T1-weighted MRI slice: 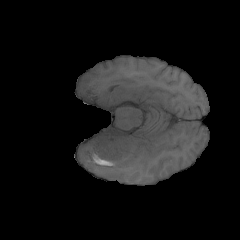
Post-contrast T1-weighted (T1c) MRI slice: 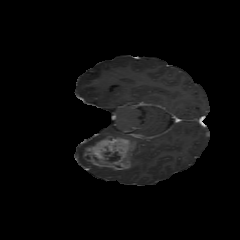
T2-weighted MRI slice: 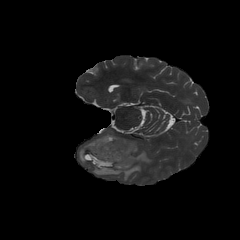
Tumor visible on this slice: yes